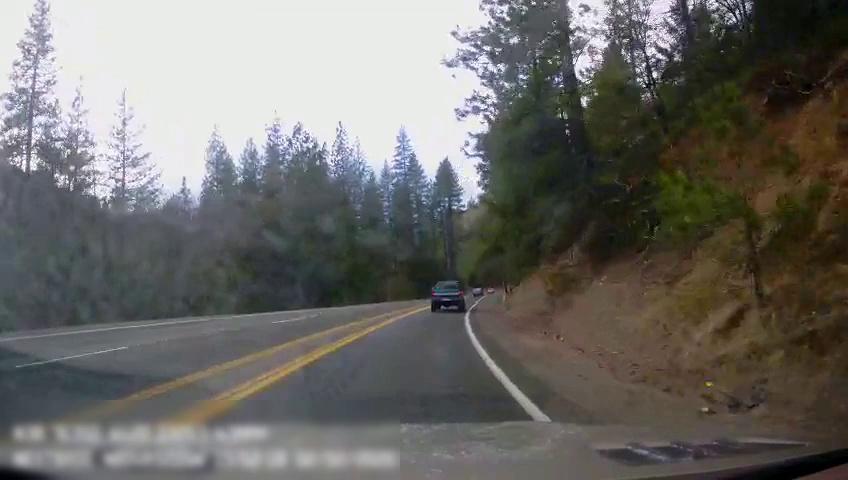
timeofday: Day
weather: Sunny
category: Drivable Space
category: Vehicles | SUV
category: Vehicles | Truck
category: Lanes | Current Lane
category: Lanes | Opposite Lane
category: Lanes | Opposite Lane
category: Lanes | Opposite Lane
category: Lanes | Opposite Lane
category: Lanes | Opposite Lane
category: Lanes | Opposite Lane